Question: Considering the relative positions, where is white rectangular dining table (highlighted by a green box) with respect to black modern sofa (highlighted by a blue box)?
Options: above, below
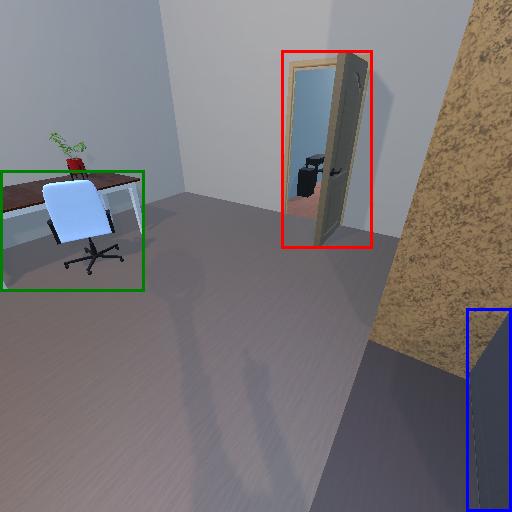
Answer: above